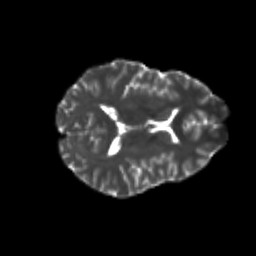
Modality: T2w
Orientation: axial
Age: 22
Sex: female
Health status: healthy
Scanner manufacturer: philips
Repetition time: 7.39 s
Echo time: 0.08599 s